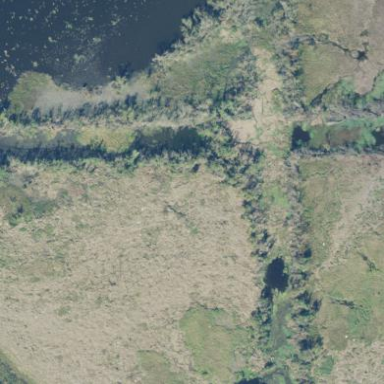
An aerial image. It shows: Wetland area.